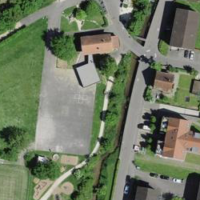
EUNIS habitat code: 53
Species observed at this site:
Gallinula chloropus